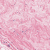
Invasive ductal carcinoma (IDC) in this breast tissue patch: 0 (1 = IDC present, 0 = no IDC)